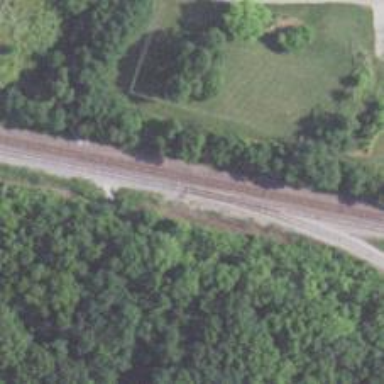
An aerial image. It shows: Railway siding with rails.